Interaction volume radius: 10 \u00c5
Interaction volume height: 35 \u00c5
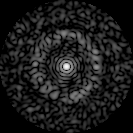
Disorder parameter: 0.8412